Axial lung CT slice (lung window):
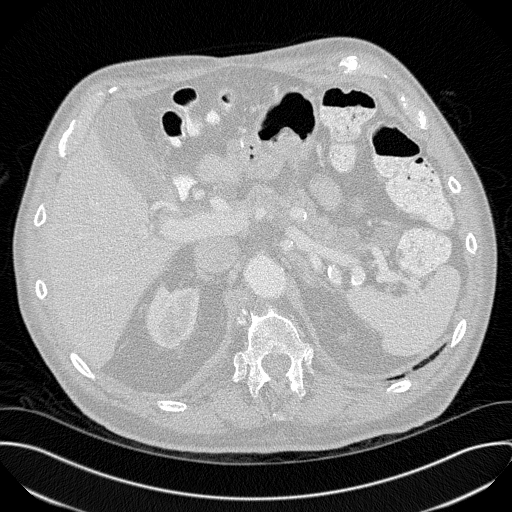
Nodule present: no